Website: macys
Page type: cart
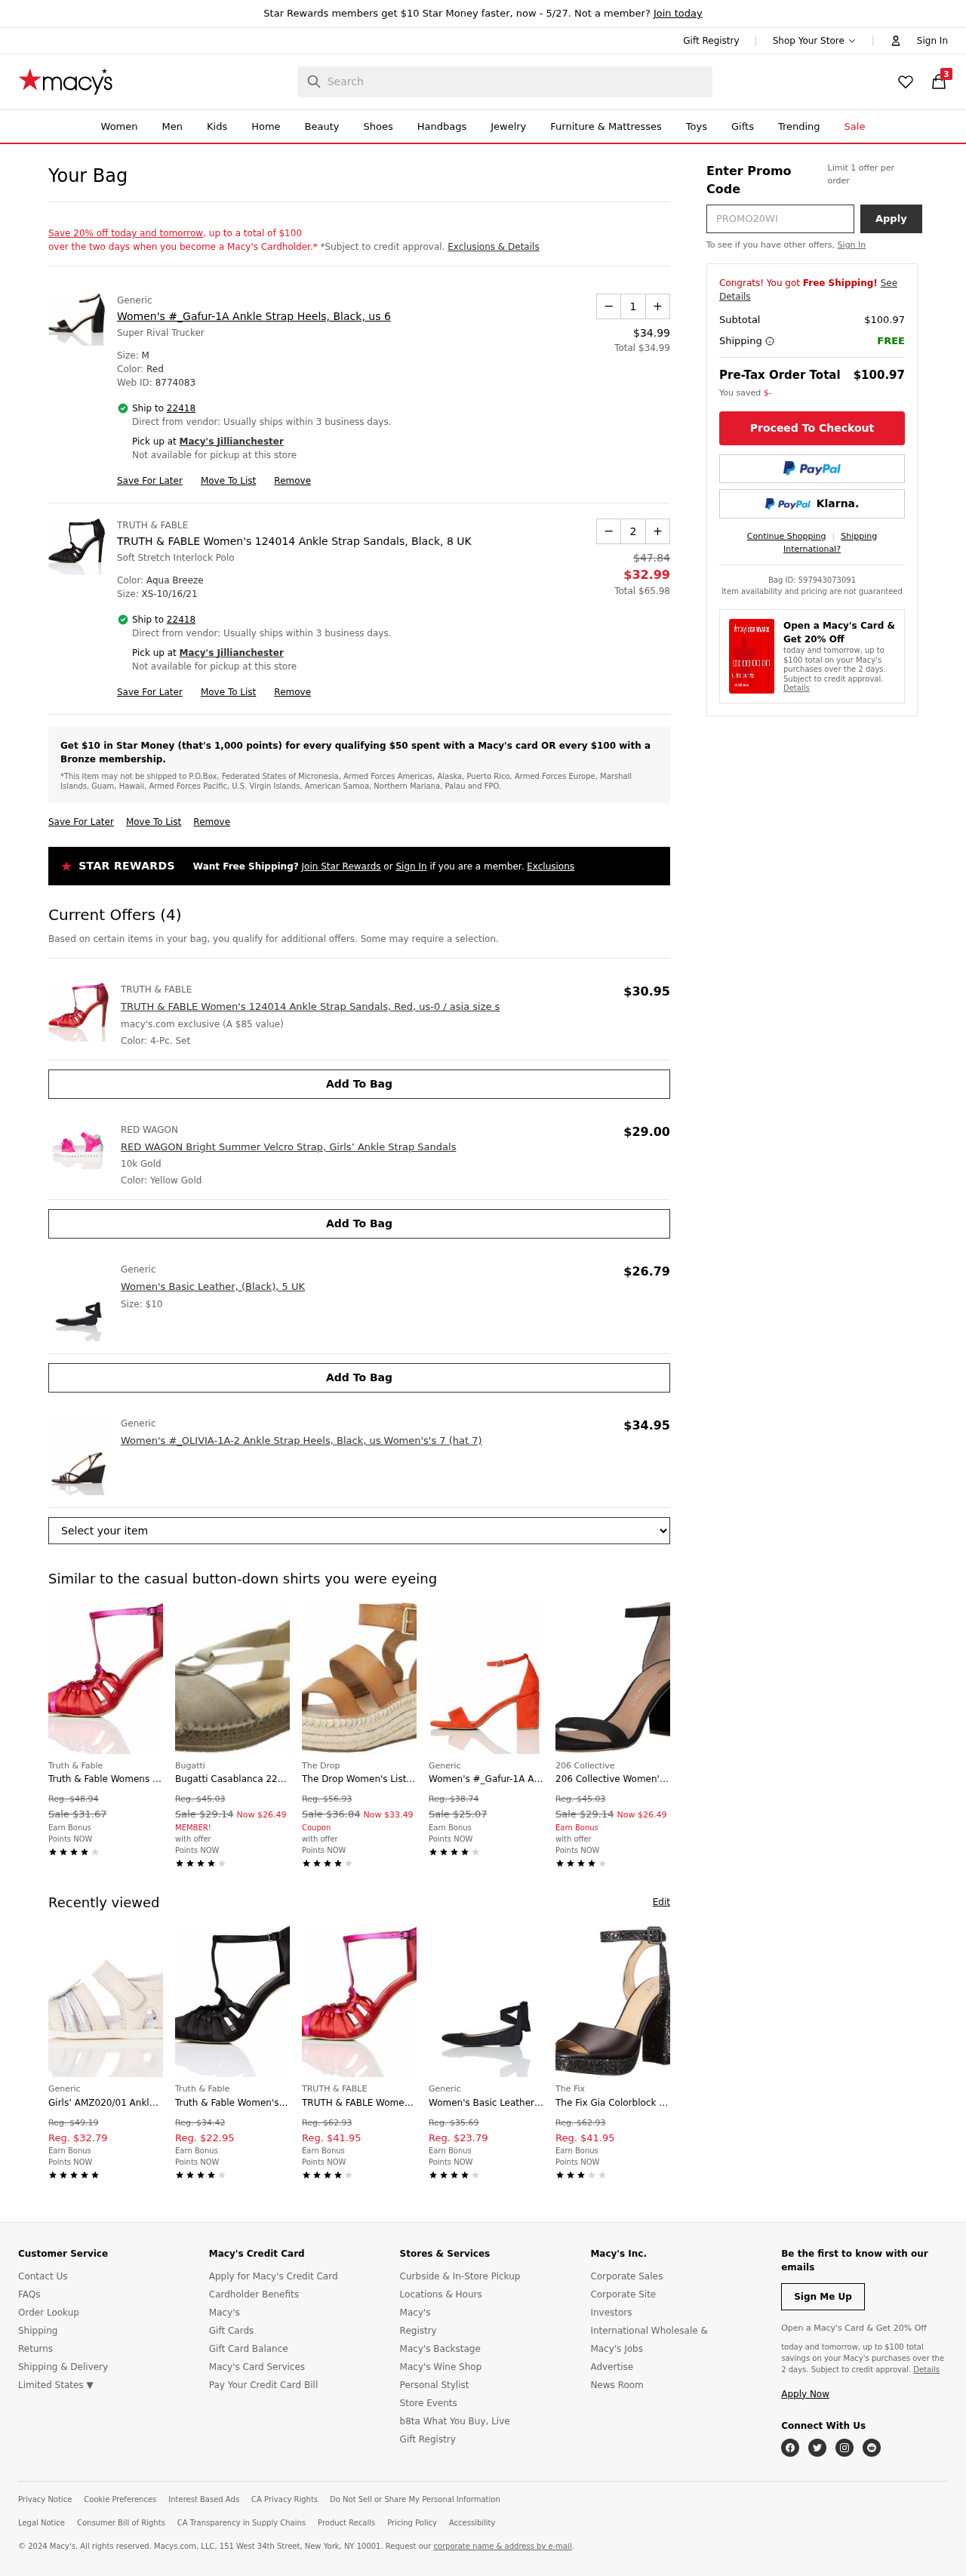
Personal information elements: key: PII_CITY
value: Jillianchester
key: PII_POSTCODE
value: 22418
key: PII_PROMO_CODE
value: EXTRA36
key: PII_POSTCODE2
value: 22418
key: PII_CITY2
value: Jillianchester
Product elements: key: PRODUCT1_BRAND
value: Generic
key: PRODUCT1_NAME
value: Women's #_Gafur-1A Ankle Strap Heels, Black, us 6
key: PRODUCT1_PRICE
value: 34.99
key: PRODUCT1_QUANTITY
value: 1
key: PRODUCT2_BRAND
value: TRUTH & FABLE
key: PRODUCT2_NAME
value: TRUTH & FABLE Women's 124014 Ankle Strap Sandals, Black, 8 UK
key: PRODUCT2_PRICE
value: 32.99
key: PRODUCT2_QUANTITY
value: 2
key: PRODUCT3_BRAND
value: TRUTH & FABLE
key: PRODUCT3_NAME
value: TRUTH & FABLE Women's 124014 Ankle Strap Sandals, Red, us-0 / asia size s
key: PRODUCT3_PRICE
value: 30.95
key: PRODUCT4_BRAND
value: RED WAGON
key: PRODUCT4_NAME
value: RED WAGON Bright Summer Velcro Strap, Girls’ Ankle Strap Sandals
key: PRODUCT4_PRICE
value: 29
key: PRODUCT5_BRAND
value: Generic
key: PRODUCT5_NAME
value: Women's Basic Leather, (Black), 5 UK
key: PRODUCT5_PRICE
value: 26.79
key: PRODUCT6_BRAND
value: Generic
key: PRODUCT6_NAME
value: Women's #_OLIVIA-1A-2 Ankle Strap Heels, Black, us Women's's 7 (hat 7)
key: PRODUCT6_PRICE
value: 34.95
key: PRODUCT1_TOTAL
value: Total $34.99
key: PRODUCT2_ORIGINAL_PRICE
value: $47.84
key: PRODUCT2_TOTAL
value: Total $65.98
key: PRODUCT7_BRAND
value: Truth & Fable
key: PRODUCT7_NAME
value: Truth & Fable Womens 124014 Ankle Strap Sandals
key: PRODUCT7_ORIGINAL_PRICE
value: Reg. $48.94
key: PRODUCT7_SALE_PRICE
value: Sale $31.67
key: PRODUCT8_BRAND
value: Bugatti
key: PRODUCT8_NAME
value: Bugatti Casablanca 2217914, Women’s Ankle Strap Sandals
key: PRODUCT8_ORIGINAL_PRICE
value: Reg. $45.03
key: PRODUCT8_SALE_PRICE
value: Sale $29.14
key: PRODUCT8_PRICE
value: Now $26.49
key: PRODUCT9_BRAND
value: The Drop
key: PRODUCT9_NAME
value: The Drop Women's Listilla Espadrille Flatform Ankle Strap Sandal, Microsuede Cognac, 6.5
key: PRODUCT9_ORIGINAL_PRICE
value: Reg. $56.93
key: PRODUCT9_SALE_PRICE
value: Sale $36.84
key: PRODUCT9_PRICE
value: Now $33.49
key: PRODUCT10_BRAND
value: Generic
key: PRODUCT10_NAME
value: Women's #_Gafur-1A Ankle Strap Heels, Orange, 4
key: PRODUCT10_ORIGINAL_PRICE
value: Reg. $38.74
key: PRODUCT10_SALE_PRICE
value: Sale $25.07
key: PRODUCT11_BRAND
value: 206 Collective
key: PRODUCT11_NAME
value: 206 Collective Women's Loyal Block Heel Dress Sandal-High Heeled
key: PRODUCT11_ORIGINAL_PRICE
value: Reg. $45.03
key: PRODUCT11_SALE_PRICE
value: Sale $29.14
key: PRODUCT11_PRICE
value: Now $26.49
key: PRODUCT12_BRAND
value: Generic
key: PRODUCT12_NAME
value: Girls’ AMZ020/01 Ankle Strap Sandals, White (White), 4 Child UK (EU 20.5)
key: PRODUCT12_ORIGINAL_PRICE
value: Reg. $49.19
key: PRODUCT12_PRICE
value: Reg. $32.79
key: PRODUCT13_BRAND
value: Truth & Fable
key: PRODUCT13_NAME
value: Truth & Fable Women's 124014 Ankle Strap Sandals, Black, 8 us
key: PRODUCT13_ORIGINAL_PRICE
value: Reg. $34.42
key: PRODUCT13_PRICE
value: Reg. $22.95
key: PRODUCT14_BRAND
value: TRUTH & FABLE
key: PRODUCT14_NAME
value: TRUTH & FABLE Women's 124014 Ankle Strap Sandals, Red, 5 UK
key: PRODUCT14_ORIGINAL_PRICE
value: Reg. $62.93
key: PRODUCT14_PRICE
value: Reg. $41.95
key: PRODUCT15_BRAND
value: Generic
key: PRODUCT15_NAME
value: Women's Basic Leather, (Black), US 5.5
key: PRODUCT15_ORIGINAL_PRICE
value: Reg. $35.69
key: PRODUCT15_PRICE
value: Reg. $23.79
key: PRODUCT16_BRAND
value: The Fix
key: PRODUCT16_NAME
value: The Fix Gia Colorblock Platform Sandal with Ankle Strap Heeled, Black/Midnight, 6.5 M US
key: PRODUCT16_ORIGINAL_PRICE
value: Reg. $62.93
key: PRODUCT16_PRICE
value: Reg. $41.95
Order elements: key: ORDER_NUM_ITEMS
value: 3
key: ORDER_SUBTOTAL
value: $100.97
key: ORDER_SUBTOTAL2
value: $100.97
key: ORDER_ID
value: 597943073091
Search elements: key: HEADER_SEARCH
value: Search